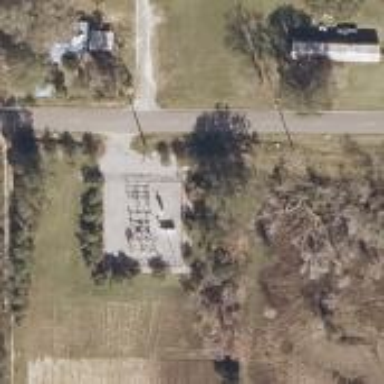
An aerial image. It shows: Power pole.